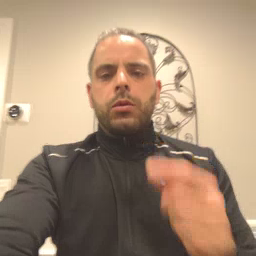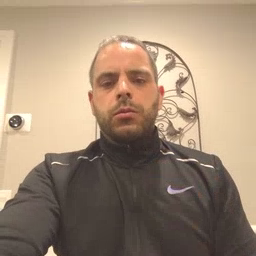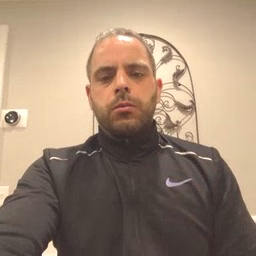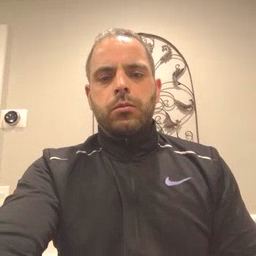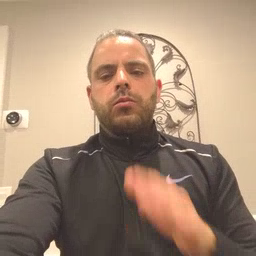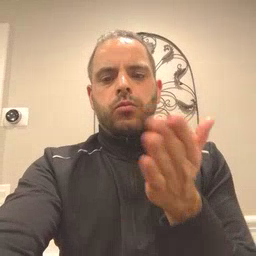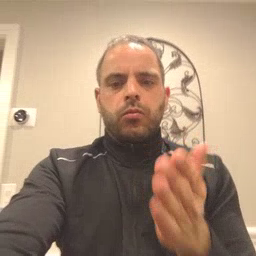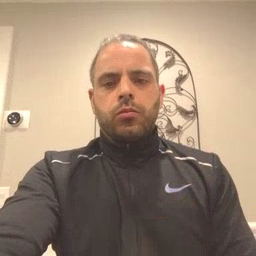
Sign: book